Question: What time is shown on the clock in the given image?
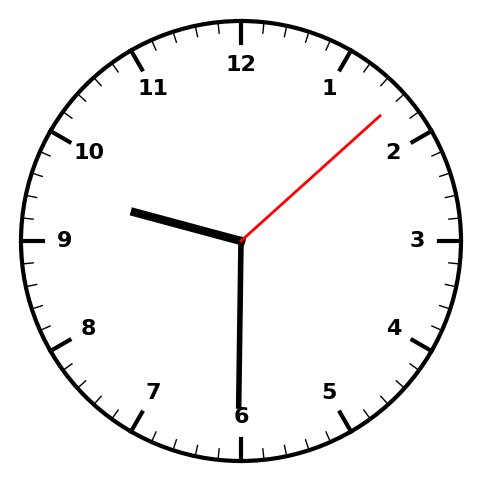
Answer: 09:30:08